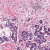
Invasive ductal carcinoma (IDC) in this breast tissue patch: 1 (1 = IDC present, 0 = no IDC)